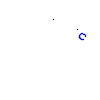
Particle: kaon